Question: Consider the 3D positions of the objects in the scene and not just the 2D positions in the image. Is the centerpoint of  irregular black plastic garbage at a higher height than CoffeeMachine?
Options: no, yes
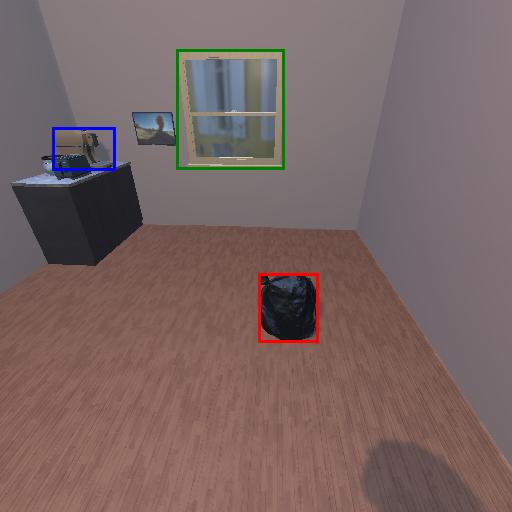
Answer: no